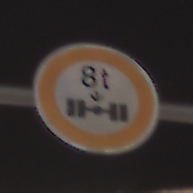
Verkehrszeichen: TatsaechlicheAchslast
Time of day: Night
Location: Outdoor (Urban)
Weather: Overcast
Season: Winter
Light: Artificial